Question: I am trying to include the username in the url, but I can no longer logout without getting this error:

It traces back to this line in views.py:
'''
u = MyUser.objects.get(username=username)
'''
Any idea what I'm doing wrong?
Here is my views.py:
'''
@login_required
def account_home(request, username):
u = MyUser.objects.get(username=username)
return render(request, "accounts/account_home.html", {})
def auth_logout(request):
logout(request)
return HttpResponseRedirect('/')
'''
urls.py
'''
urlpatterns += patterns('accounts.views',
# url(r'^account/$', 'account_home', name='account_home'),
url(r'^(?P<username>[\w.@+-]+)/$', 'account_home', name='account_home'),
url(r'^logout/$', 'auth_logout', name='logout'),
url(r'^login/$', 'auth_login', name='login'),
url(r'^register/$', 'auth_register', name='register'),
)
'''
Thanks guys!
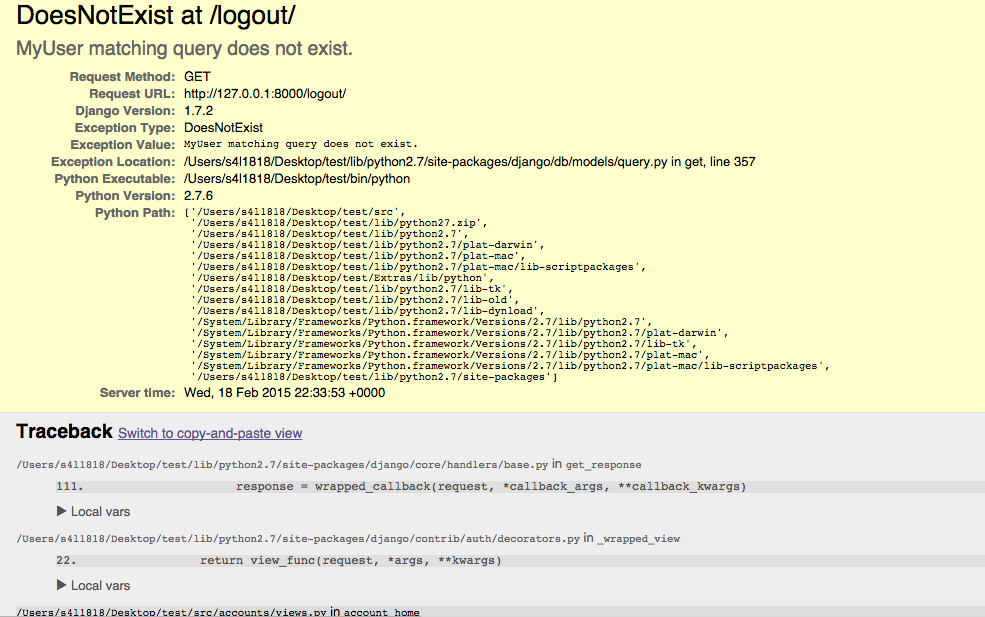
Answer: The problem is with your url matching regular expressions. Django uses the first matching pattern, and '/logout/' matches 'r'^(?P<username>[\w.@+-]+)/$'' - it's looking for a user named 'logout'.
You can either reorder your url patterns to put the username pattern at the end, or (a better solution) put something unambiguous in your pattern like 'r'^/account/(?P<username>[\w.@+-]+)/$''.